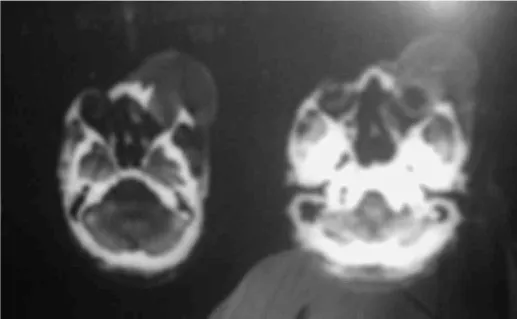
Cranial CT scan of the patient with right sided forehead and ocular adnexal mass showing normal ocular dimensions without any intracranial connection.
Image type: radiology (ct)